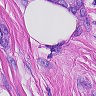
Metastatic tissue present: yes